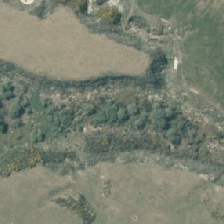
Land cover: herbaceous_freshwater_vege